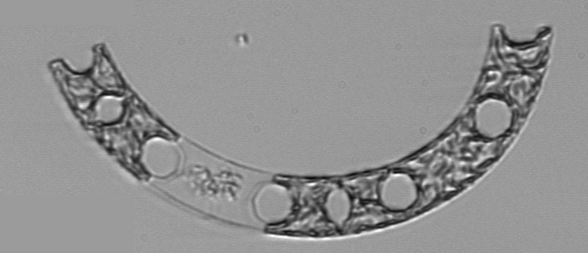
Label: Eucampia